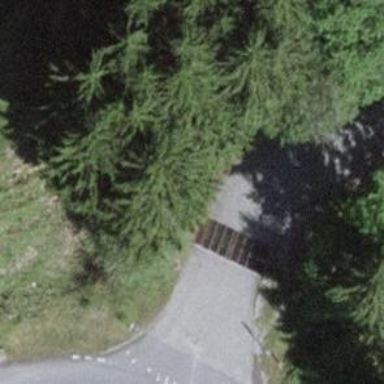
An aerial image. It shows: Cattle grid barrier.